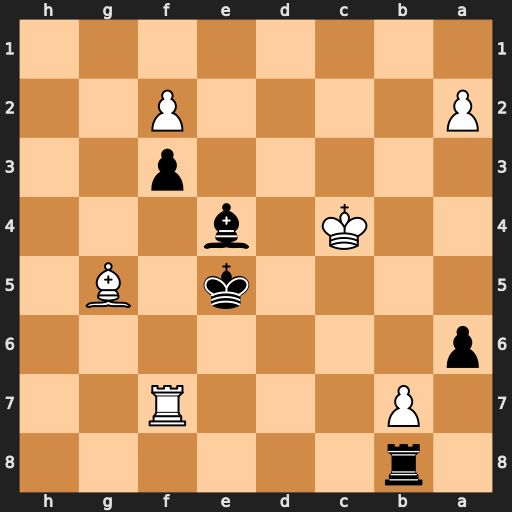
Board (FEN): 1r6/1P3R2/p7/4k1B1/2K1b3/5p2/P4P2/8
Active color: b
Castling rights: -
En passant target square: -
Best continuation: Bd5+ Kc5 Bxf7